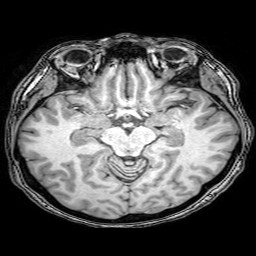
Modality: T1w
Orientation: coronal
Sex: female
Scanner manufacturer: philips
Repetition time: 0.008142 s
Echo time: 0.00373 s